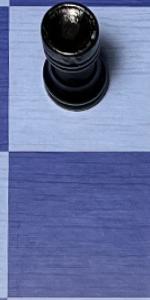
Label: Empty